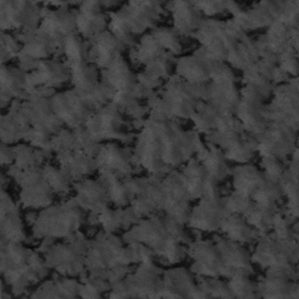
Label: frost